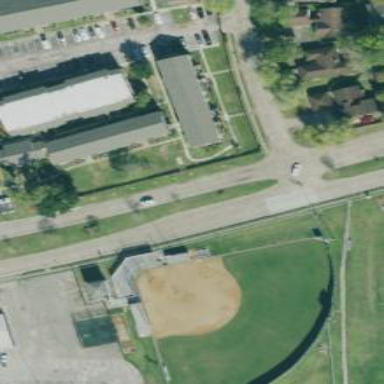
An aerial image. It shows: Softball pitch for leisure sports.